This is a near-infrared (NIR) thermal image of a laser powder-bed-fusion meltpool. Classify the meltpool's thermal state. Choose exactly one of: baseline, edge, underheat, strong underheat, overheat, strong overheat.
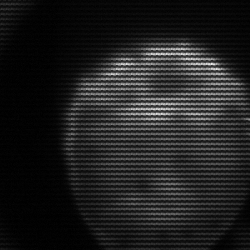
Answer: edge